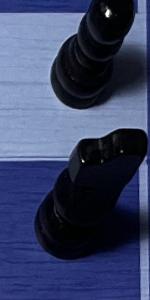
Label: Knight_Black